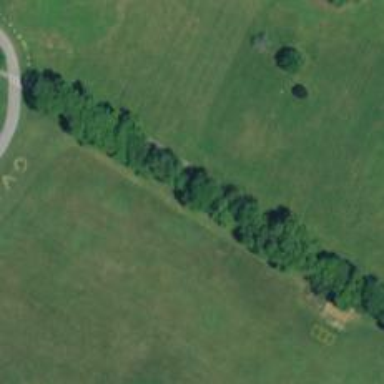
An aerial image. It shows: Excellent visible footway trail.